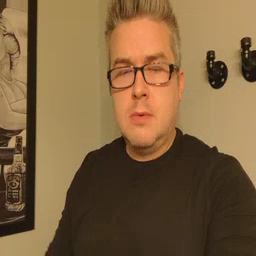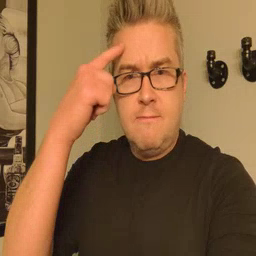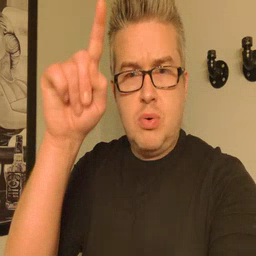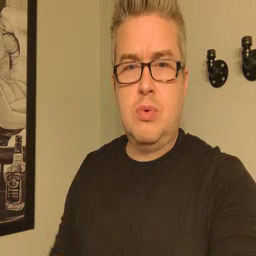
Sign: for